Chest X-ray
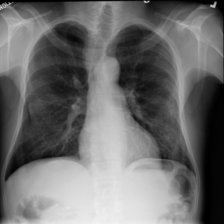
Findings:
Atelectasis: negative
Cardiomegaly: negative
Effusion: negative
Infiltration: positive
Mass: negative
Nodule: negative
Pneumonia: negative
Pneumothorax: negative
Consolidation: negative
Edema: negative
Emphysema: negative
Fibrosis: positive
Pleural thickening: negative
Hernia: negative